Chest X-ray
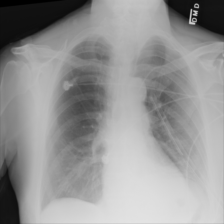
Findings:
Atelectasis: positive
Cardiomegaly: negative
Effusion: negative
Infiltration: negative
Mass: negative
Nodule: negative
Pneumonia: negative
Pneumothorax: negative
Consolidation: negative
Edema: negative
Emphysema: negative
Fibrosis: negative
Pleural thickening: negative
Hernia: negative